Question: I'm trying to play with new phonegap-cli main focus is to setup wp8 platform
and when running command:
'''
phonegap build wp8
'''
It tries to use PhoneGap Build, which I presume happens because it hasn't found
my installed SDK in any path.
I tried to test my thesis and ran this command:
'''
phonegap local build wp8
'''
And it returns this error:

I have .NET Framework v4.0 installed, so this path exists:
'''
C:\Windows\Microsoft.NET\Framework4.0.30319
'''
So the only thing I think happens is that phonegap can't find where SDK is installed,
so I have been searching through the documentation and I couldn't find anything regarding which Environment Variable PhoneGap checks.
So I would really appreciate any kind of help here.
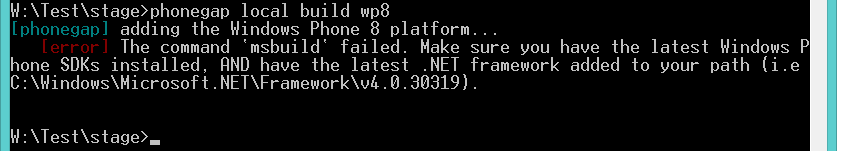
Answer: Please make sure that you have added the framework path to the system PATH variable.
In my case it was the above reason and also related to Ant installed and configuration.